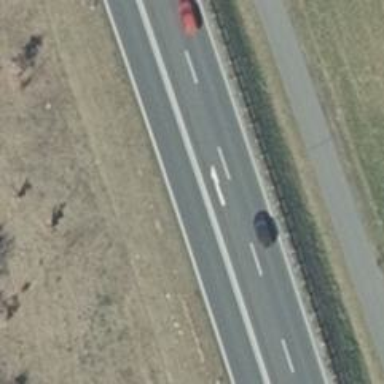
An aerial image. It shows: Asphalt trunk motorway.